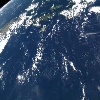
Label: water